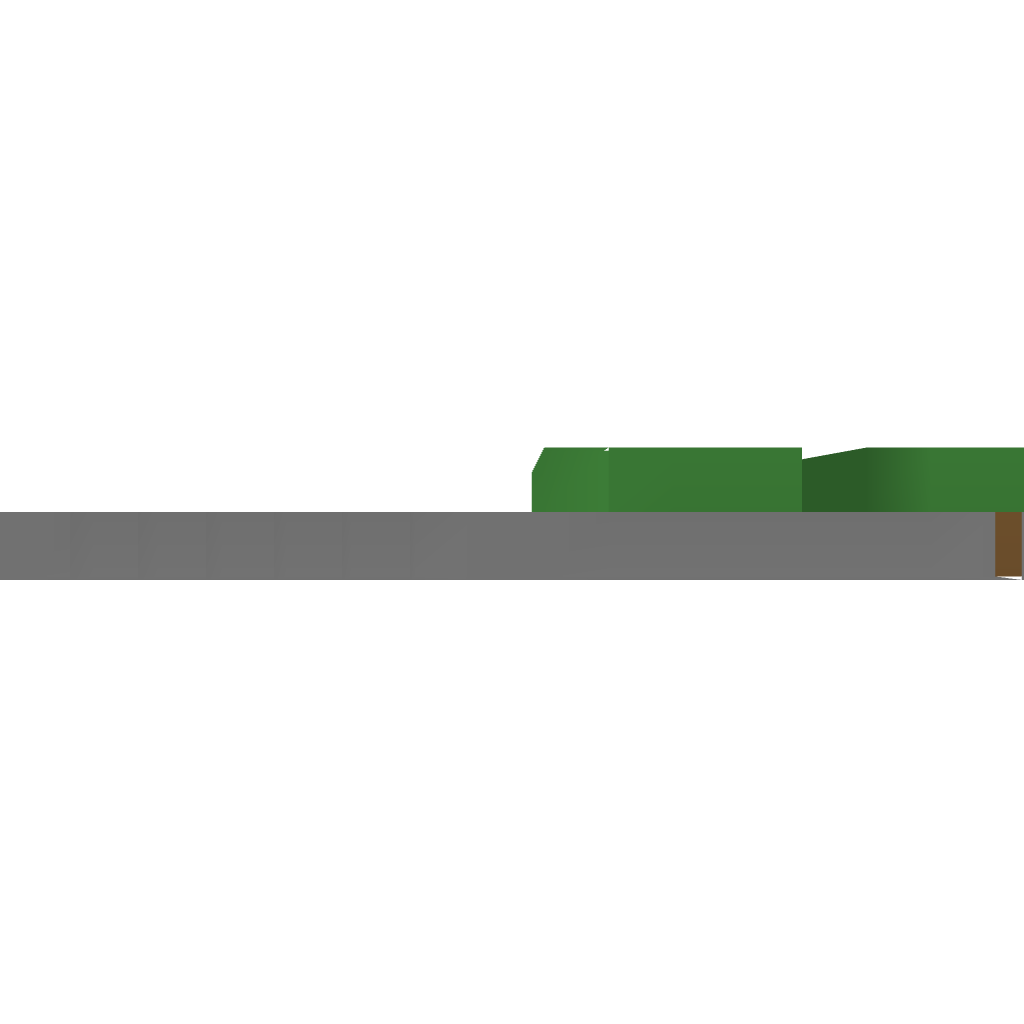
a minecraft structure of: Basic Farm bad low quality